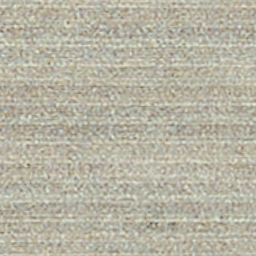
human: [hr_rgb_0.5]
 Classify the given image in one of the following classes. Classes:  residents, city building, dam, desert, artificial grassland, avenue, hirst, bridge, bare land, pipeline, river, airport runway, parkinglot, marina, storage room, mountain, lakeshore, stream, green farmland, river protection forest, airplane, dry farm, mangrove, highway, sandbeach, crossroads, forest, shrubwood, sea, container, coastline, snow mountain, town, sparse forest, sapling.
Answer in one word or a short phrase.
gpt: dry farm